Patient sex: M
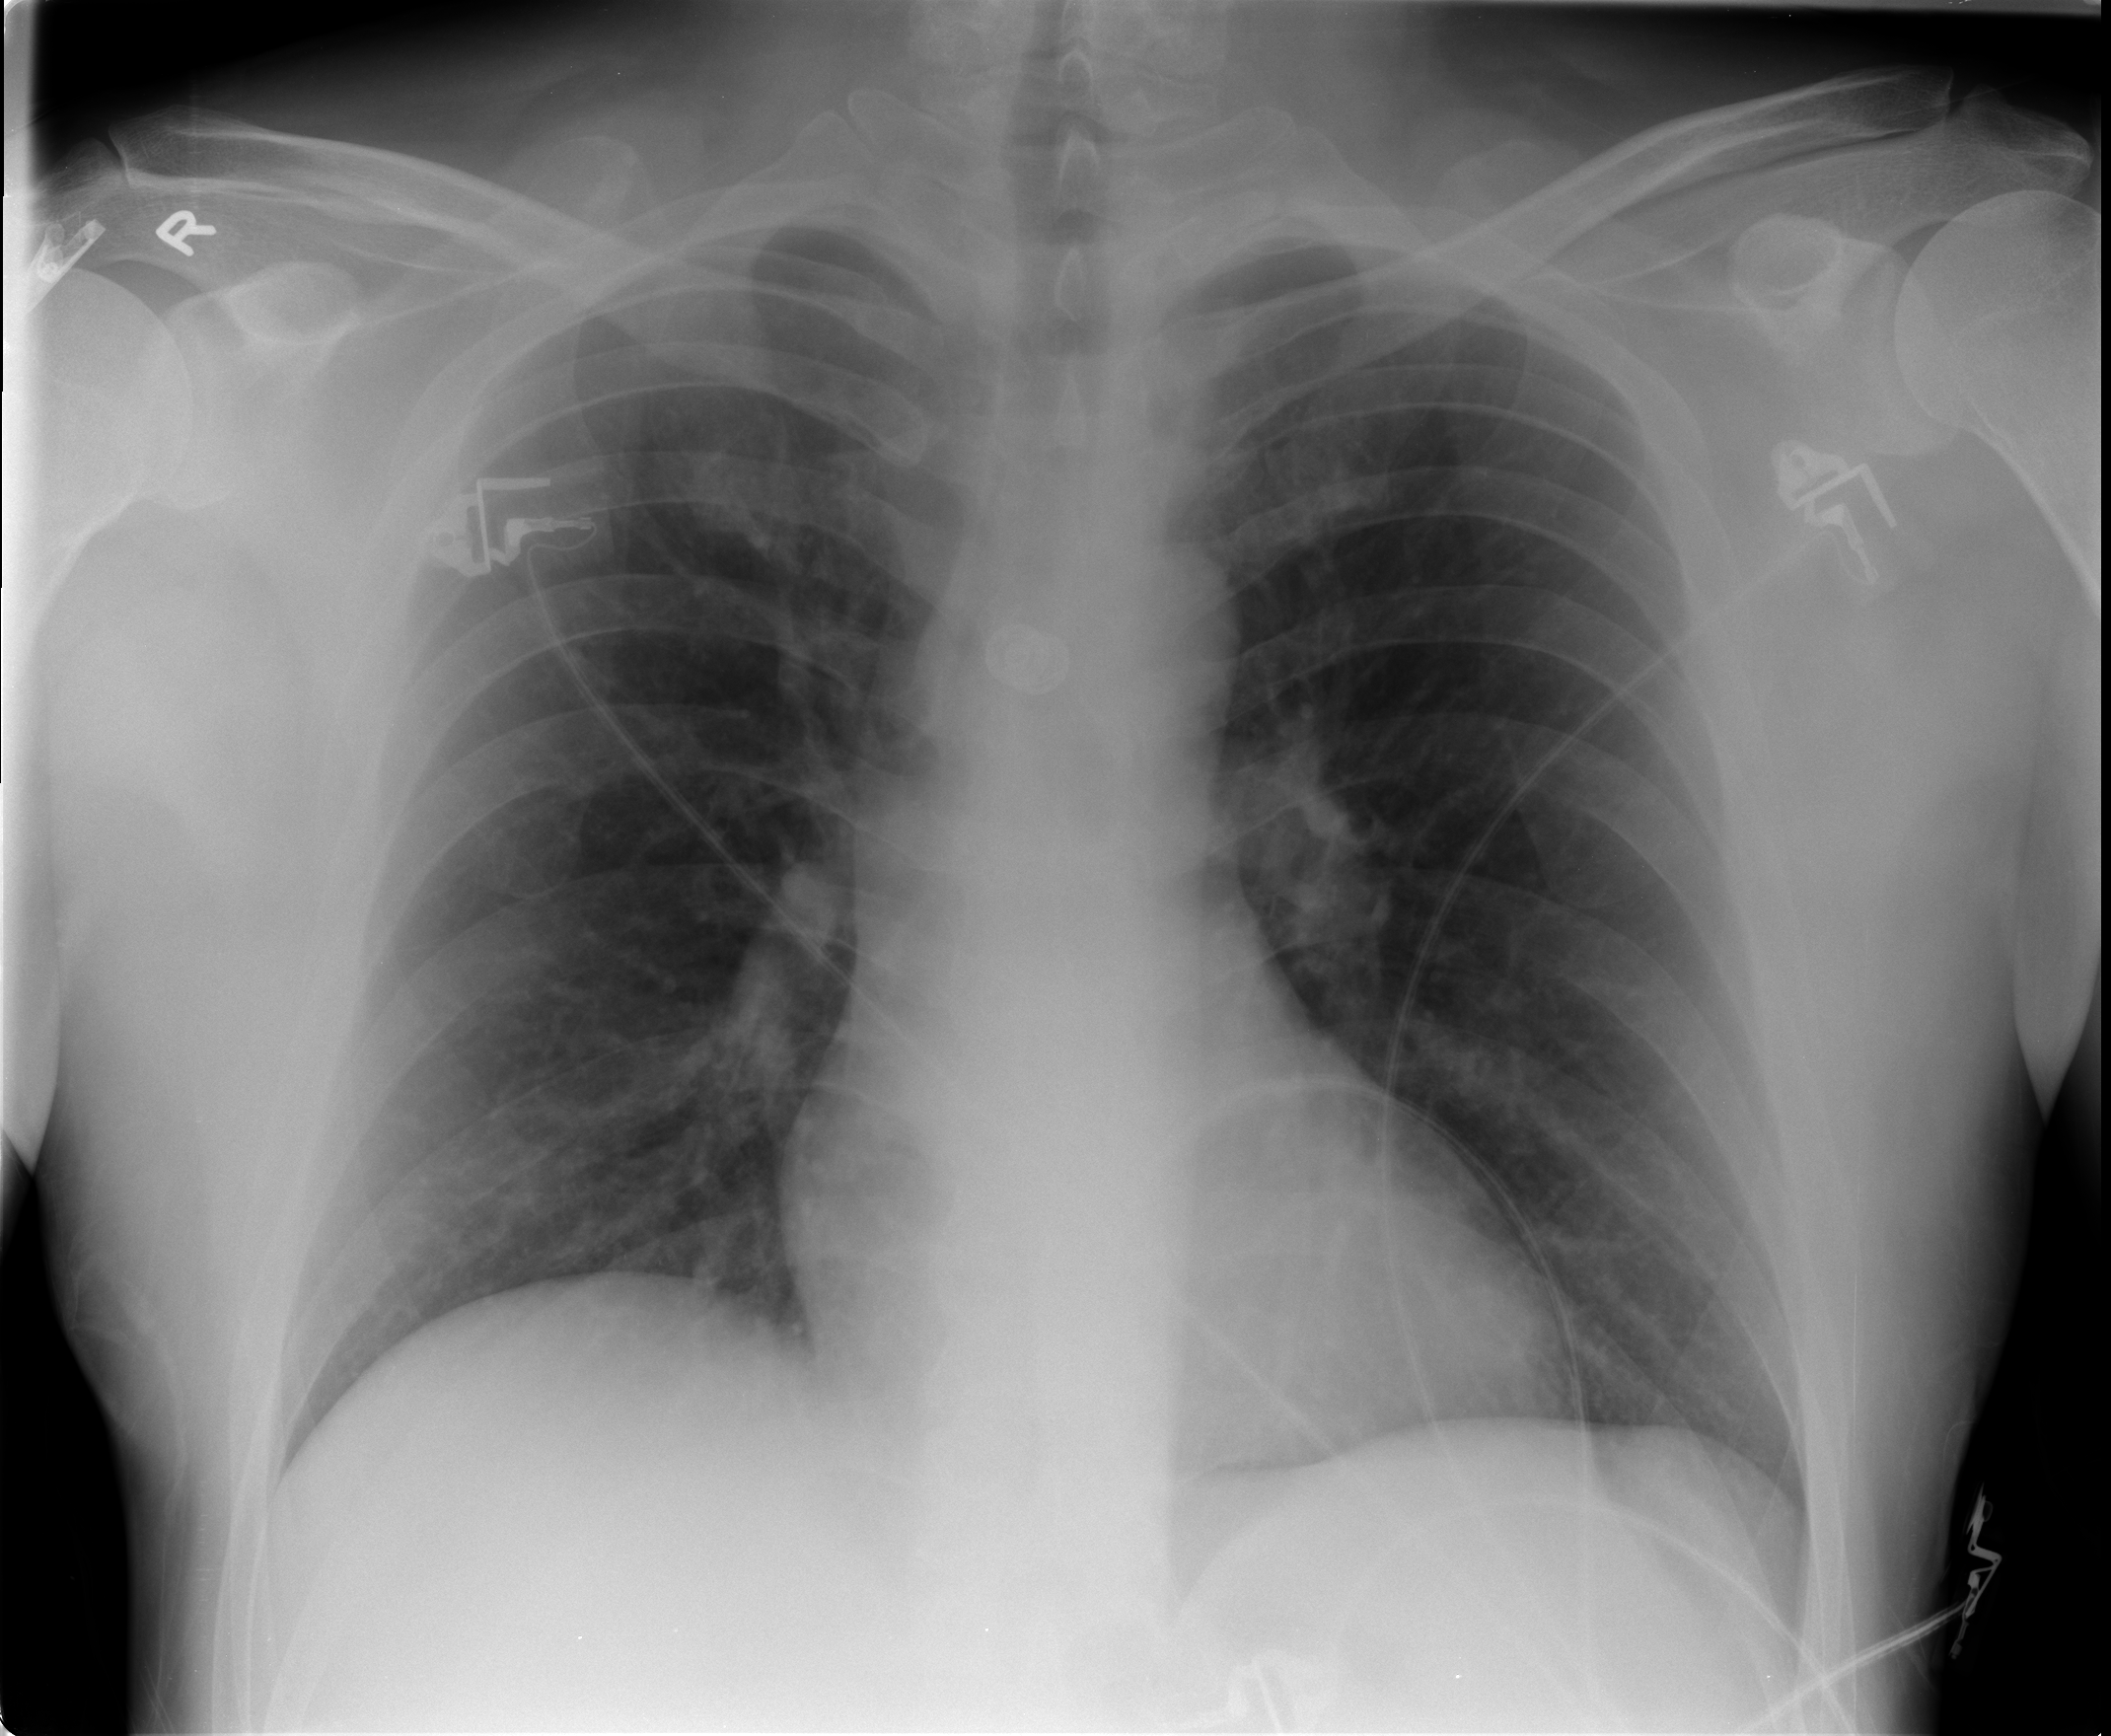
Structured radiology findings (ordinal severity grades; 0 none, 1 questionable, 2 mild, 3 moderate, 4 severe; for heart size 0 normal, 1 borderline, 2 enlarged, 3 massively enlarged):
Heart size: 0
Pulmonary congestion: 0
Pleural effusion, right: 0
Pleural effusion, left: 0
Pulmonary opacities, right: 1
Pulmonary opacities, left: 1
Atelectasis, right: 0
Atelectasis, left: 0